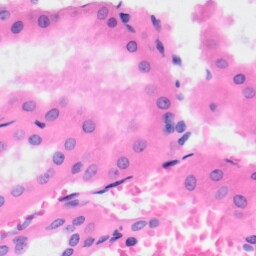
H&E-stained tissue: Kidney